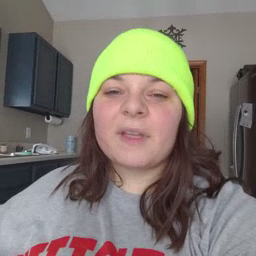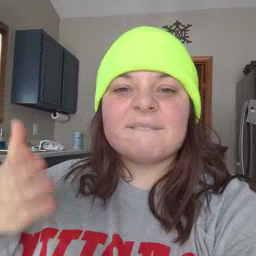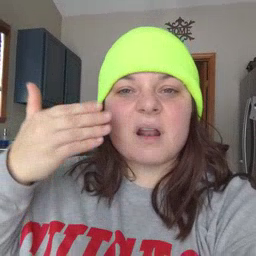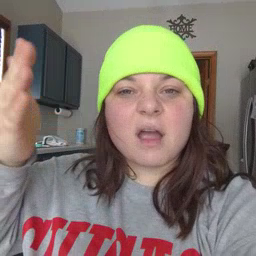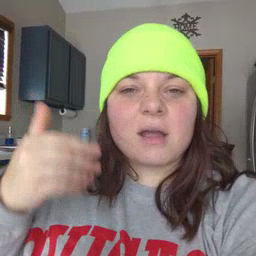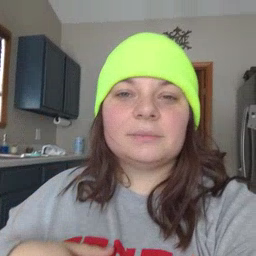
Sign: flag